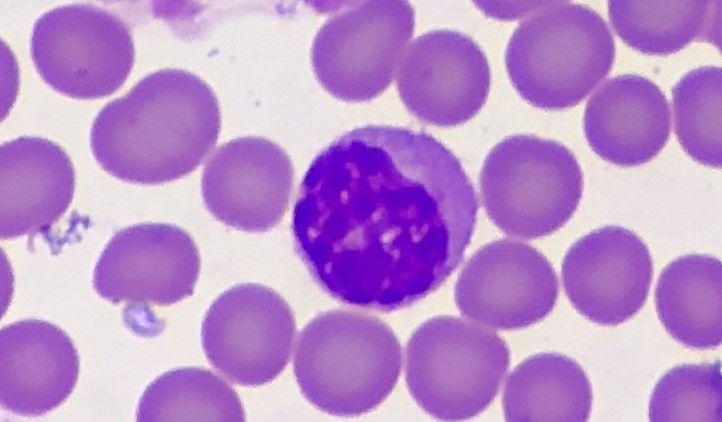
White blood cell type: Lymphocyte